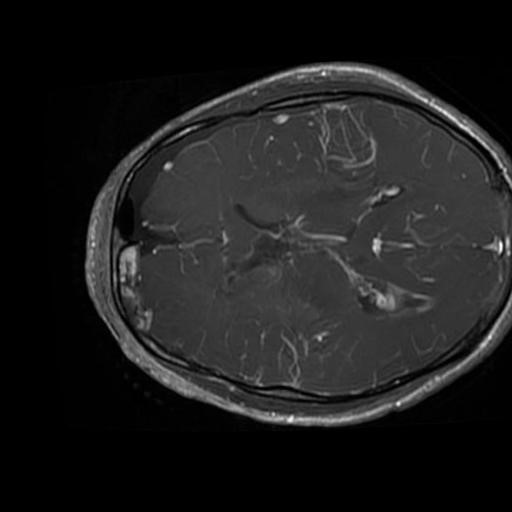
Label: brain_glioma